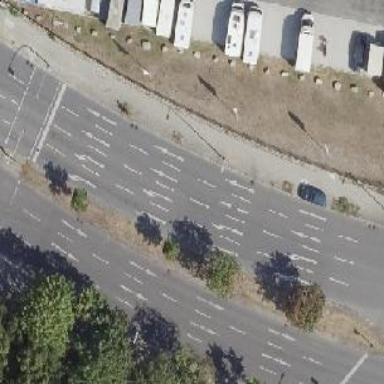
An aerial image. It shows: Tertiary road with asphalt surface. It is dual carriageway with lane markings.